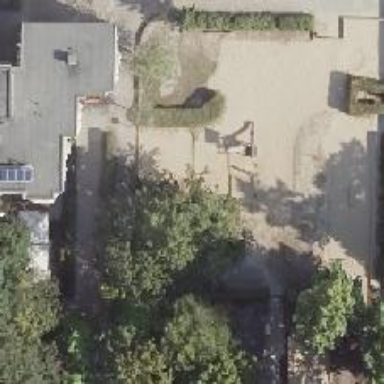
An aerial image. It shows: Playground with slide.